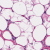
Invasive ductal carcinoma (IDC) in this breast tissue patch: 0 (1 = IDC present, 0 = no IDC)